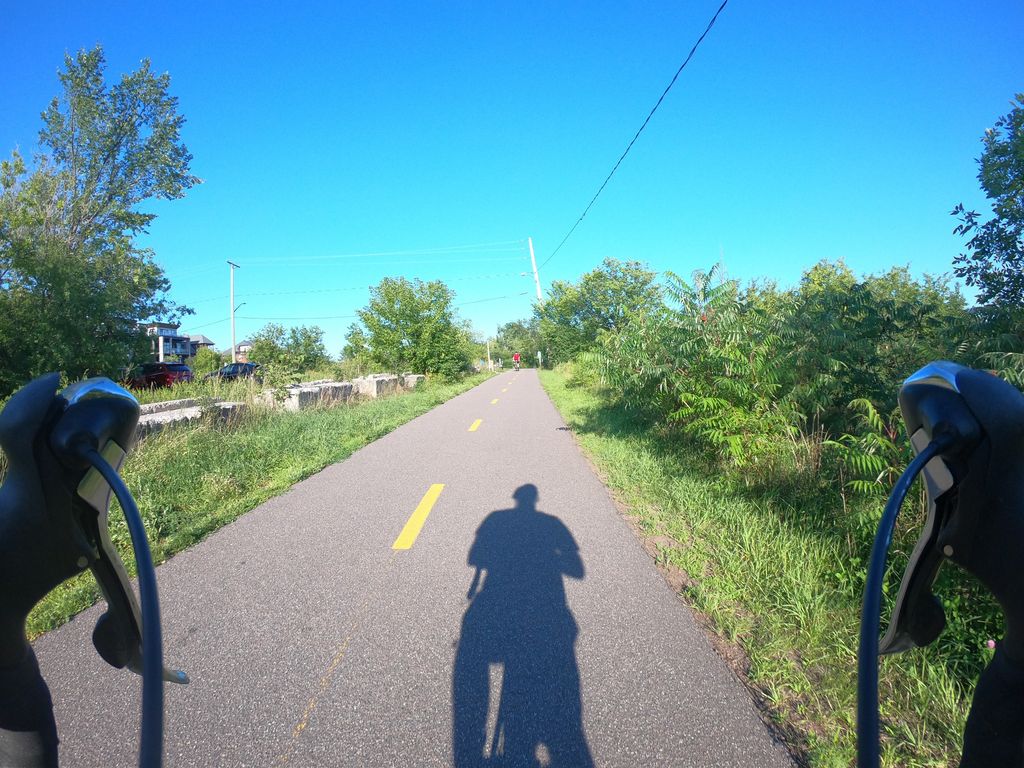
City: ottawa-gatineau